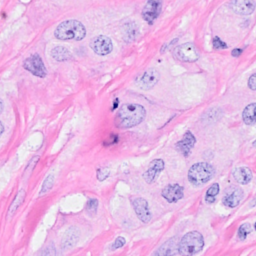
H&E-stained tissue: Breast